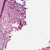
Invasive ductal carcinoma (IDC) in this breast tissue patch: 0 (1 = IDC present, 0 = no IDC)